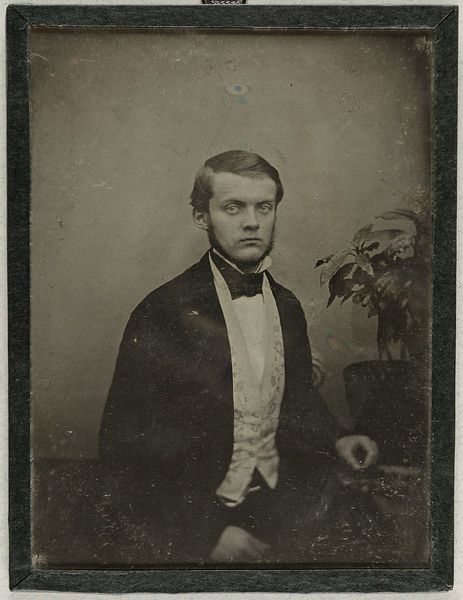
Titel: Porträt eines Mannes
Standort: Hamburg
Institution: Museum für Kunst und Gewerbe Hamburg
Schlagwörter: mann, portrait, figur, foto, fotografie, photographie, photo, lichtbild, daguerreotypie, bildwerke, angewandte und bildende kunst, hessische systematik, porträt, porträtfotografie, porträtphotographie, hüftbild